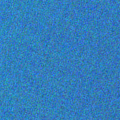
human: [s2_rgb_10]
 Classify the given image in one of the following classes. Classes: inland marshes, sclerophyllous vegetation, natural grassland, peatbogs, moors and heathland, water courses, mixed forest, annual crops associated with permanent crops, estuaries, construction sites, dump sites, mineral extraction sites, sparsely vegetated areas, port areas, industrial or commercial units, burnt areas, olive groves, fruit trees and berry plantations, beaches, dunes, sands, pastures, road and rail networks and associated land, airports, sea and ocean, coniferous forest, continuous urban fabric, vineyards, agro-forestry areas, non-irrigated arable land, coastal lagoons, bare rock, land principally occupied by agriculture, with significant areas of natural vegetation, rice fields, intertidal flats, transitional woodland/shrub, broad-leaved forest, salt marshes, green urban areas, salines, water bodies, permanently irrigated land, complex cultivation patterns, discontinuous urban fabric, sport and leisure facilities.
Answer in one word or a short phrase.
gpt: sea and ocean